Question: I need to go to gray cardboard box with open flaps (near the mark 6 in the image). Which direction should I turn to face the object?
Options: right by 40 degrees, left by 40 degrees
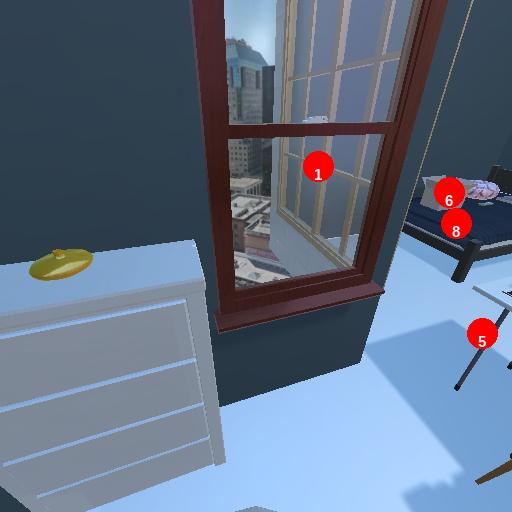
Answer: right by 40 degrees